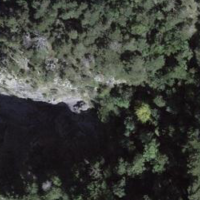
EUNIS habitat code: 44
Species observed at this site:
Allium victorialis